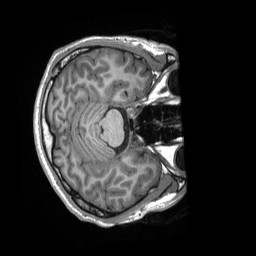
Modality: T1w
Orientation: axial
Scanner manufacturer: siemens
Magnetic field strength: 3 T
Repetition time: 2.3 s
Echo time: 0.00232 s